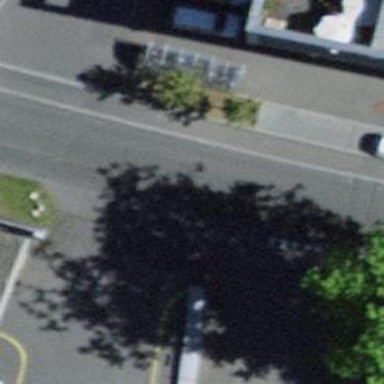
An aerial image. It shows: Public transport stop position.